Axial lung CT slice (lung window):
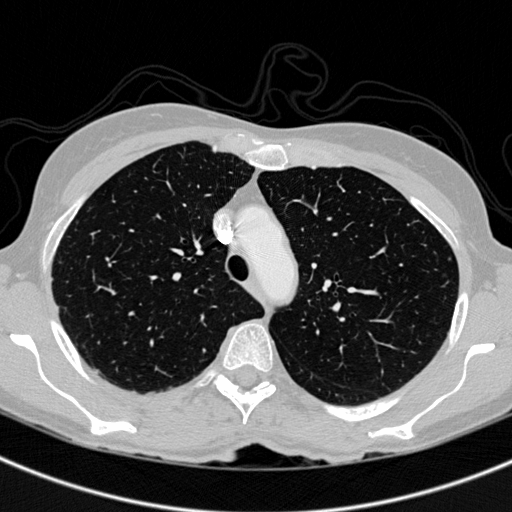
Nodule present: no